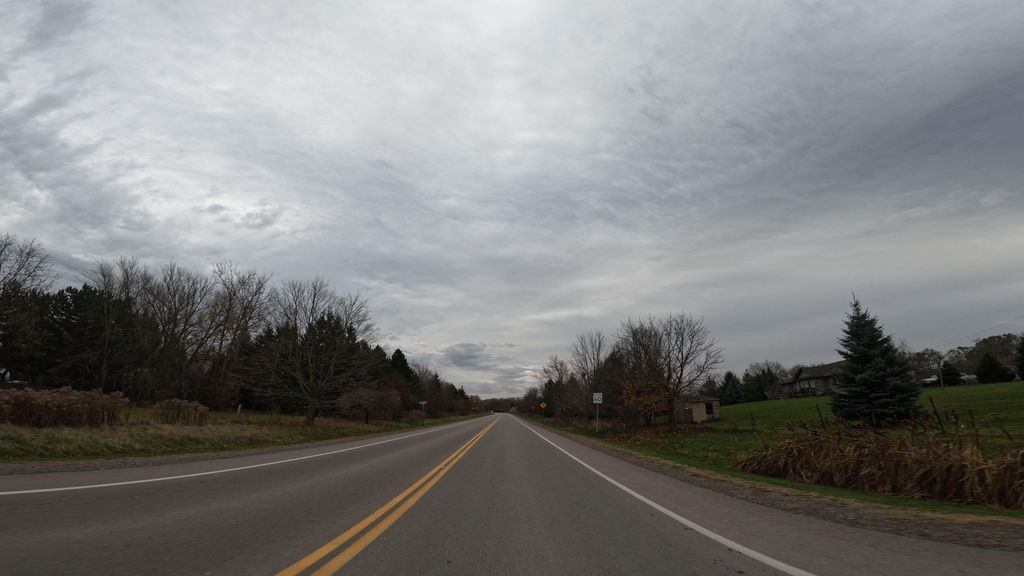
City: hamilton